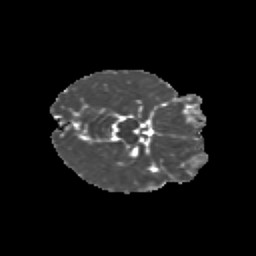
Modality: MD
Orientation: axial
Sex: female
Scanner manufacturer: siemens
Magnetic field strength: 3 T
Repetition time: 5 s
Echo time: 0.071 s